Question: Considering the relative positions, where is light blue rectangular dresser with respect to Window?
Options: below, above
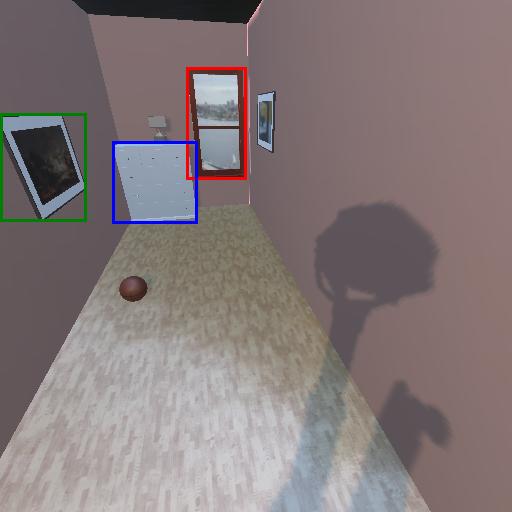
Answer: below